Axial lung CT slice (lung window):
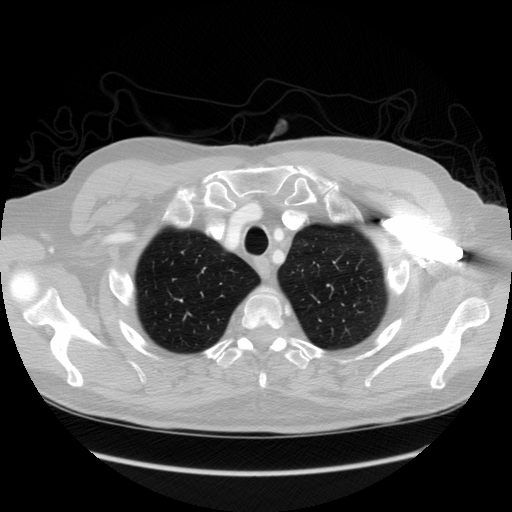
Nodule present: no